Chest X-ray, AP view. Patient: 29 years old, sex M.
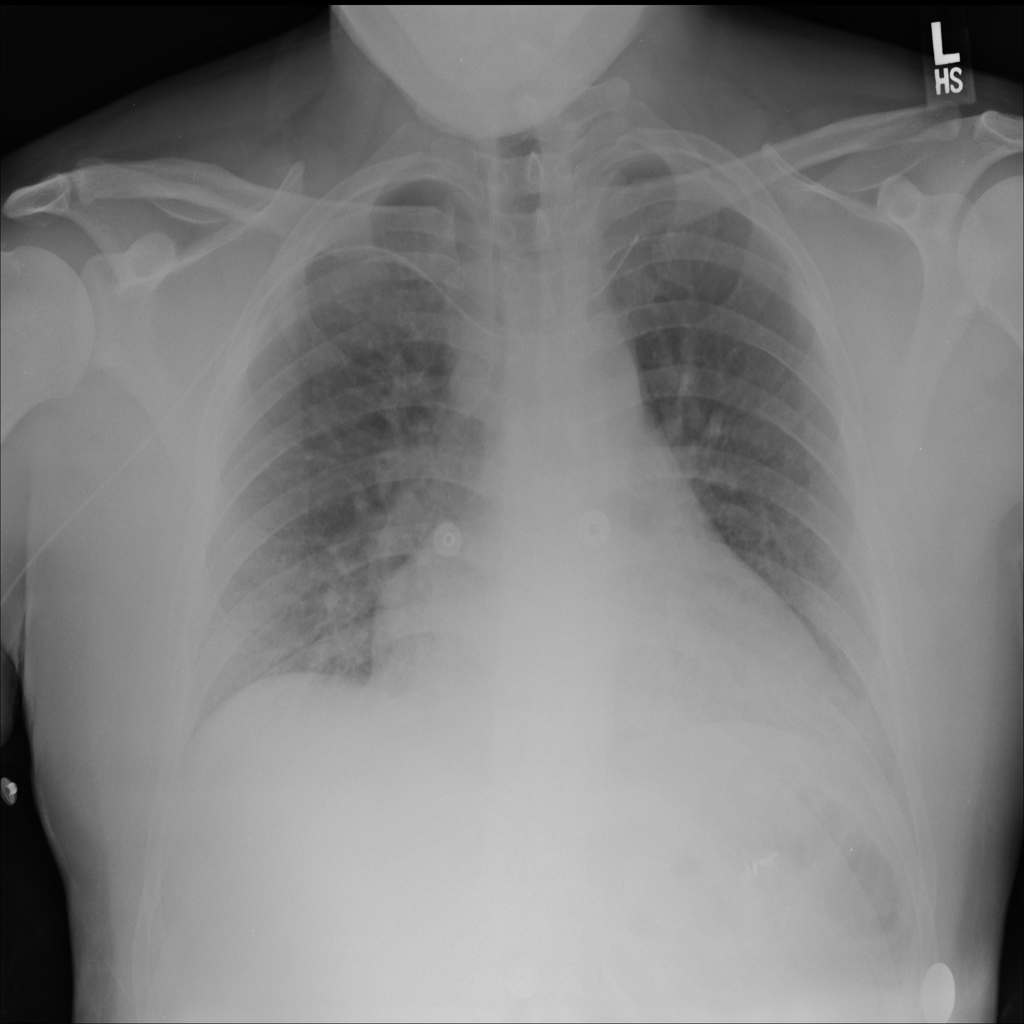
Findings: No Finding